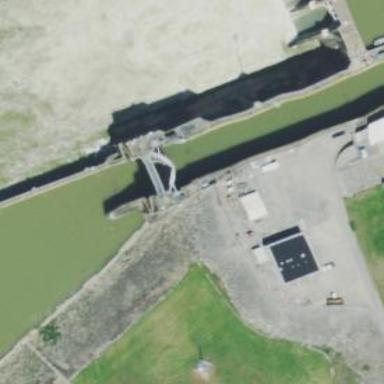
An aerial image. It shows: Lock gate along waterway.